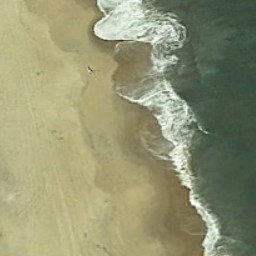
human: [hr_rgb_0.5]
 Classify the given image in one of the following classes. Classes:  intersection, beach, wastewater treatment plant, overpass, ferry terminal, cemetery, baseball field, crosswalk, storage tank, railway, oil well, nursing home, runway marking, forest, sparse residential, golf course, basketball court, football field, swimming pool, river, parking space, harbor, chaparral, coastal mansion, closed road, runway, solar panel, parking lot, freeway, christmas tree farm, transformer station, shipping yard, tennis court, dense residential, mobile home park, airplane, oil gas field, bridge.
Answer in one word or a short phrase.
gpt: beach